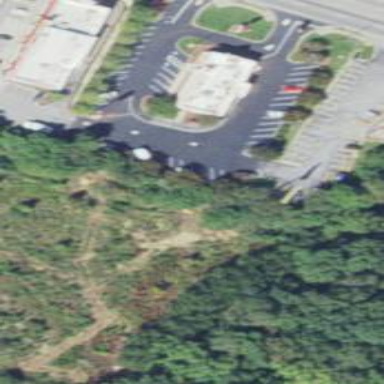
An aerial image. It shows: Parking area.